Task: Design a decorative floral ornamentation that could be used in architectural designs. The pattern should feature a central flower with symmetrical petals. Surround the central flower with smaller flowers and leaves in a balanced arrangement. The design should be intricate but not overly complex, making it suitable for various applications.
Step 340:
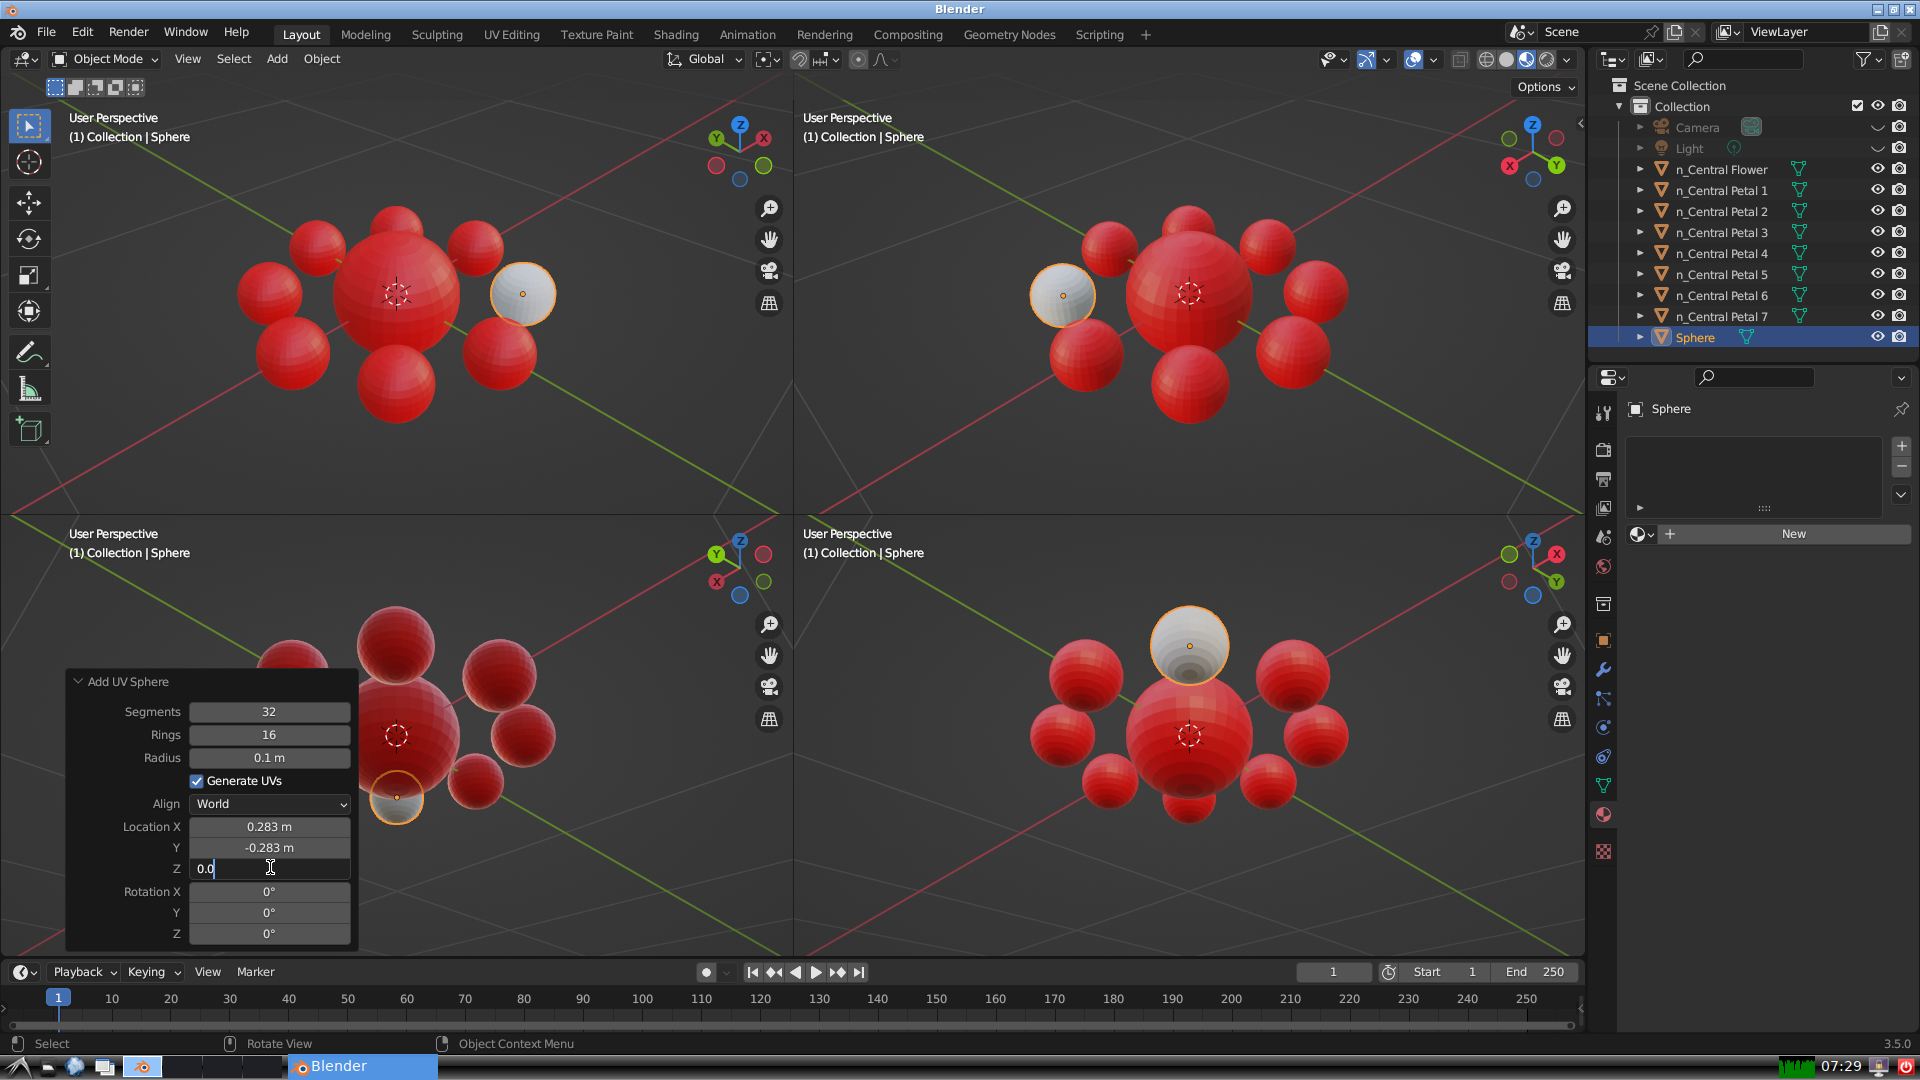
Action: {"key_press": ['Return']}